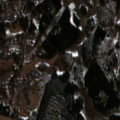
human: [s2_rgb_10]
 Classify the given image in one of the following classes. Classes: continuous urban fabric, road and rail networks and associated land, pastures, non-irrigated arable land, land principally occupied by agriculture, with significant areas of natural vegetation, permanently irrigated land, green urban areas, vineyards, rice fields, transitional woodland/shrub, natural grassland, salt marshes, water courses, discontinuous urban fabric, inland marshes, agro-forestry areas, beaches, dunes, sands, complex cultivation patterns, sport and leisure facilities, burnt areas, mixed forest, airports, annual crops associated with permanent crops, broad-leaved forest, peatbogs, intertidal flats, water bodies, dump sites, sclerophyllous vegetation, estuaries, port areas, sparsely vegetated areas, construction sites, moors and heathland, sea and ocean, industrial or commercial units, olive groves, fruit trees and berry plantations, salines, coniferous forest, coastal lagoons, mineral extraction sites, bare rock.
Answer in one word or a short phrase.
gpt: discontinuous urban fabric, land principally occupied by agriculture, with significant areas of natural vegetation, mixed forest